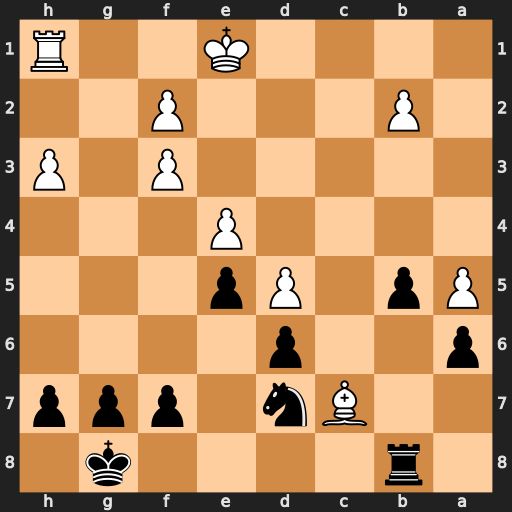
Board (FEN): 1r4k1/2Bn1ppp/p2p4/Pp1Pp3/4P3/5P1P/1P3P2/4K2R
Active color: b
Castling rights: K
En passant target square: -
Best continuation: Rc8 Kd2 Rxc7